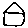
Label: house